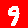
Digit: 9